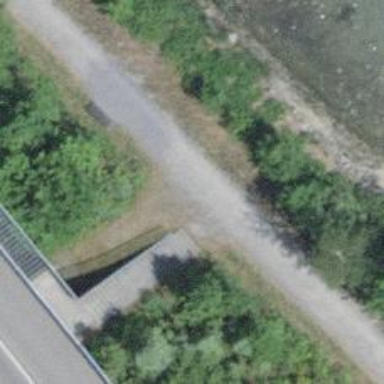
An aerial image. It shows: Footway with surface of fine gravel.